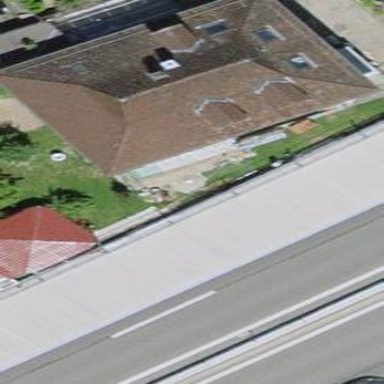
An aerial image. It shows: Residential building.